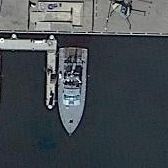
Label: civil